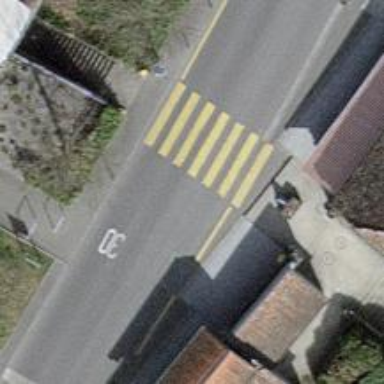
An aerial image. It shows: Uncontrolled zebra crossing with yellow markings.